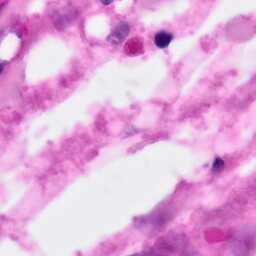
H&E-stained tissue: Pancreatic